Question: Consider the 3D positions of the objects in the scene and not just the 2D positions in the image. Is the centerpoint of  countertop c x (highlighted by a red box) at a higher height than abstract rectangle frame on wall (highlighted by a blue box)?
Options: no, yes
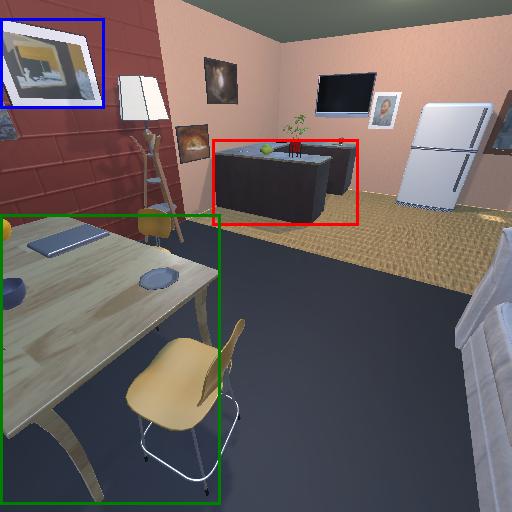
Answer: no